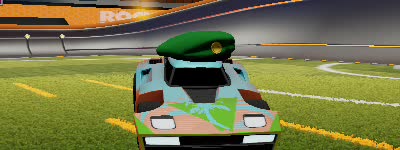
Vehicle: breakout